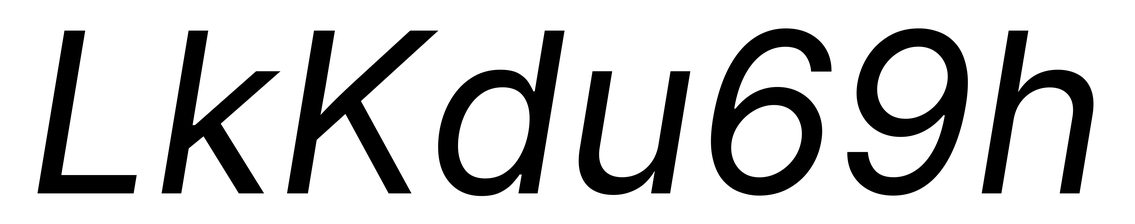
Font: Inter-Italic_Italic